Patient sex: M
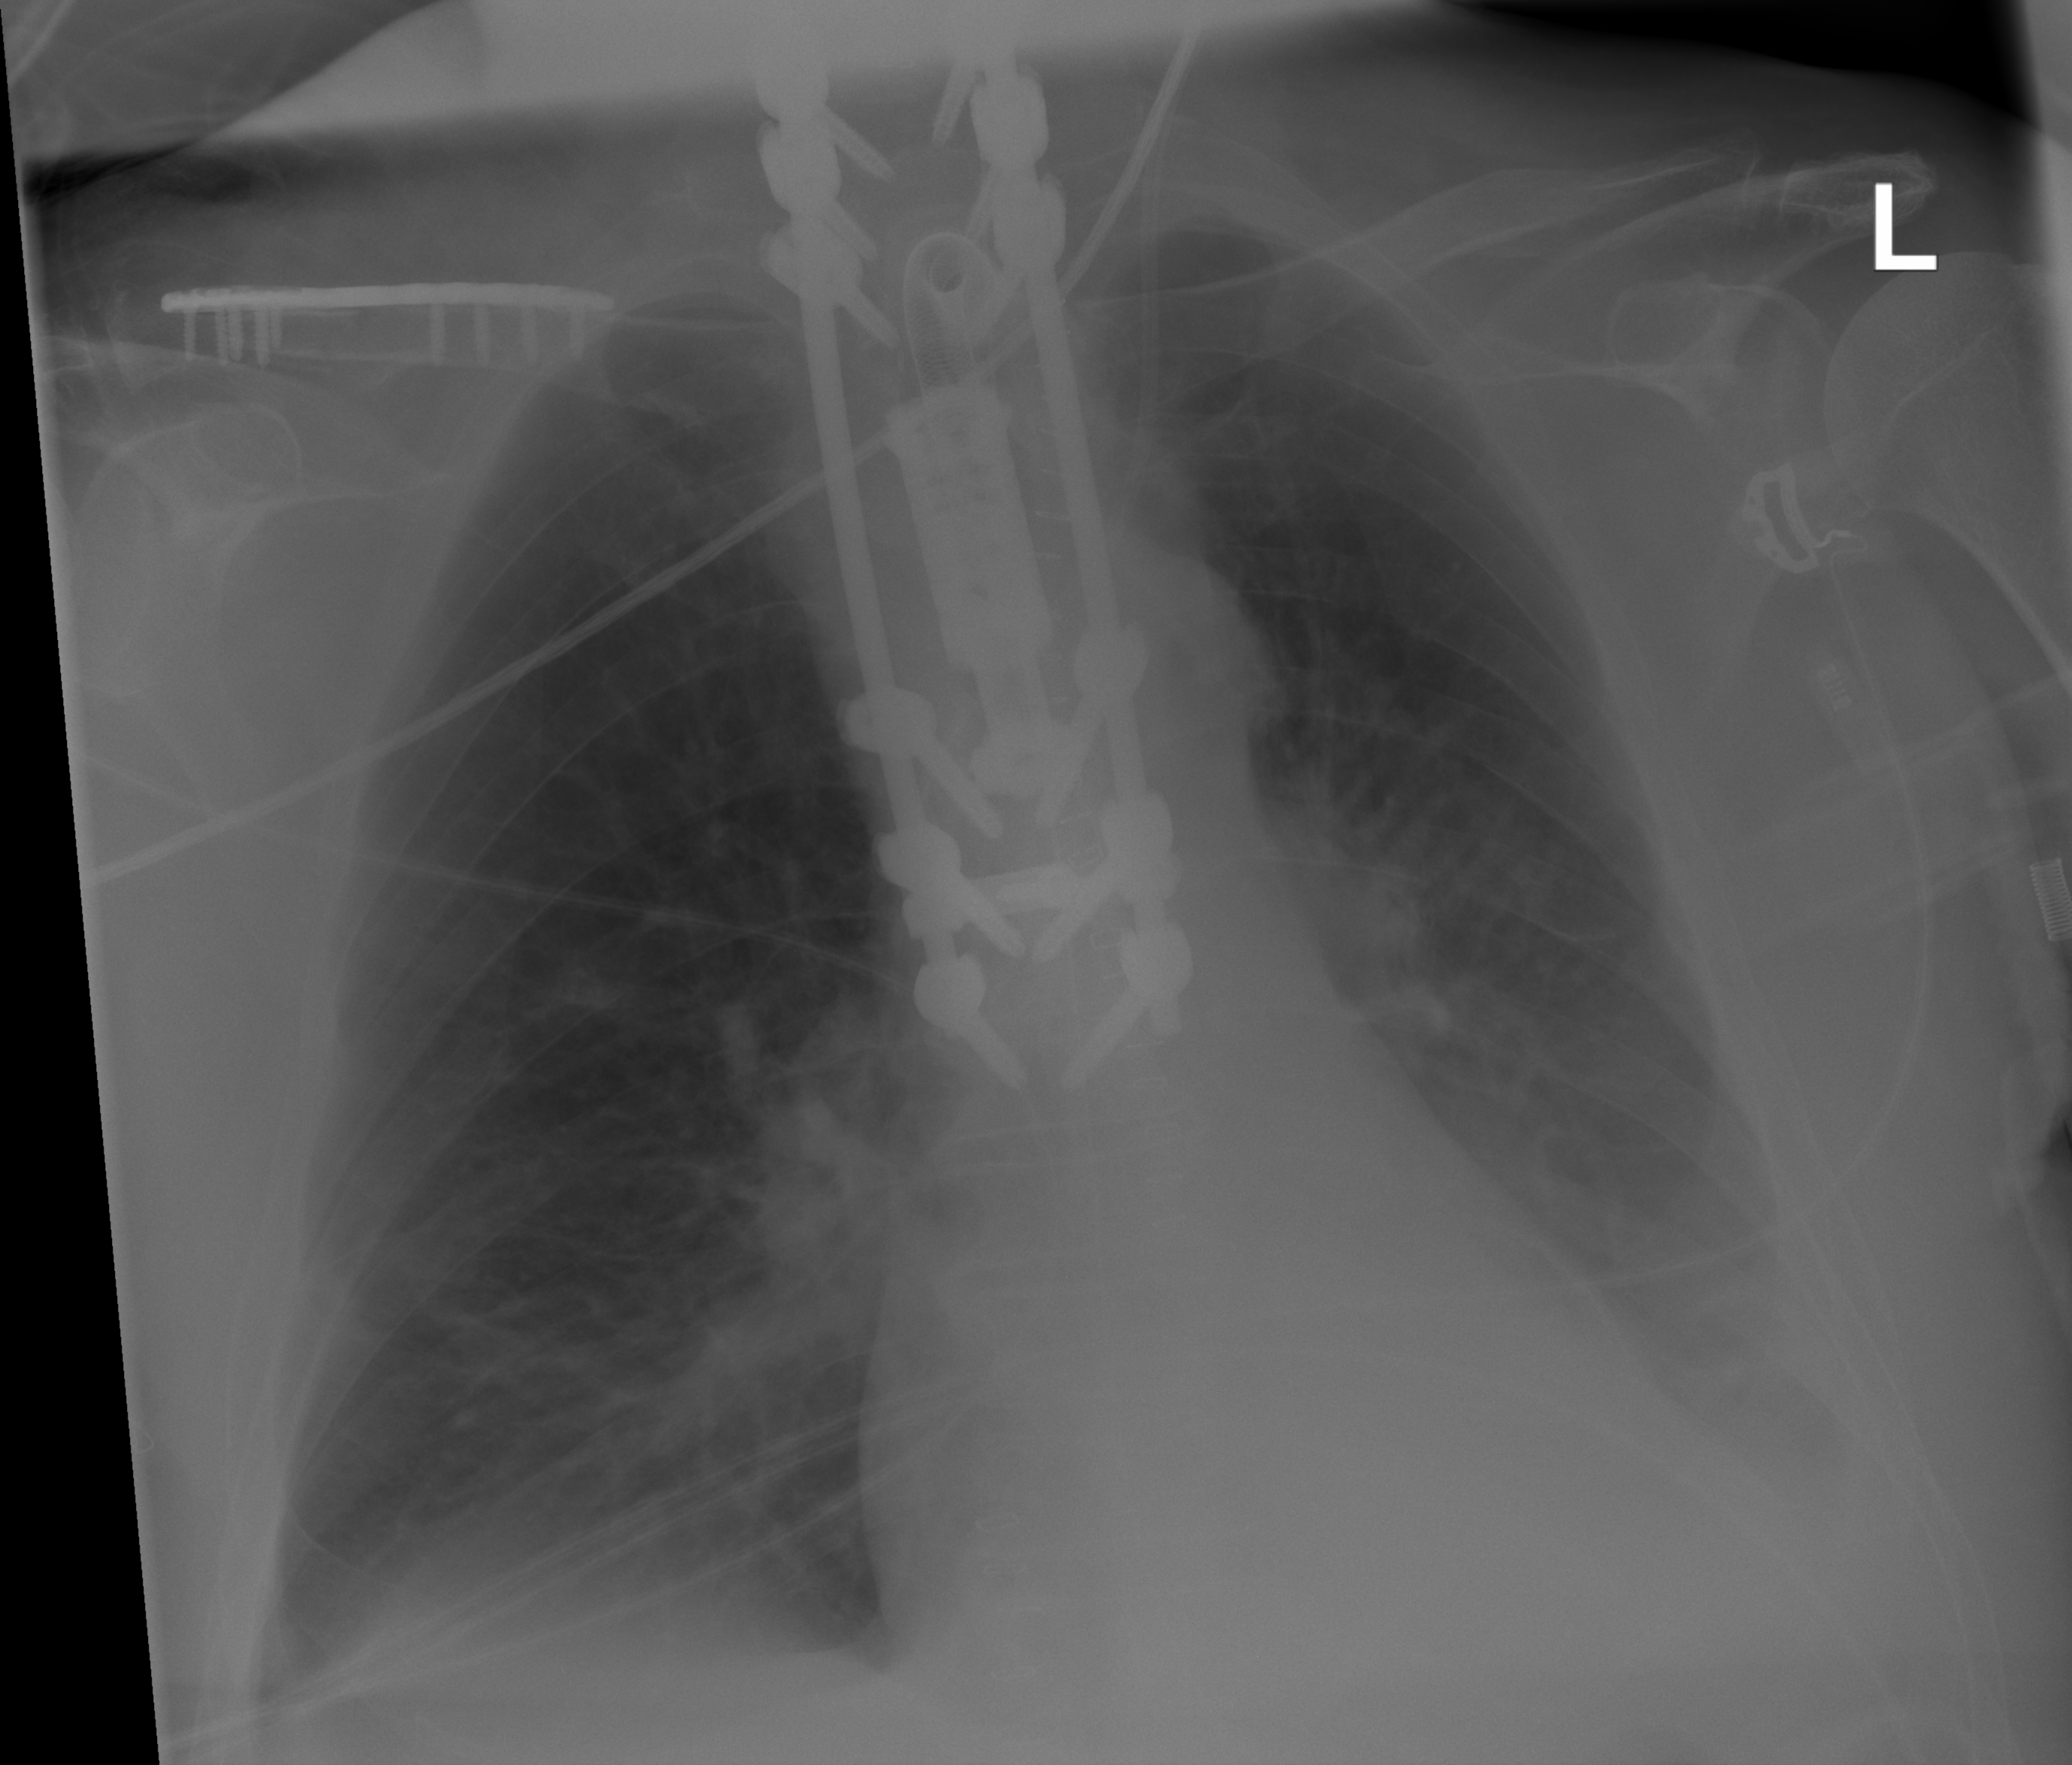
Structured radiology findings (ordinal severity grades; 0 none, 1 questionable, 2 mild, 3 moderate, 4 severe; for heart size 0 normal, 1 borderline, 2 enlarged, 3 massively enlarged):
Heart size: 0
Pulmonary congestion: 0
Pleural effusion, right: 1
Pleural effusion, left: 2
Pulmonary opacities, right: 2
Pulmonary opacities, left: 2
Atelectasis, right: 0
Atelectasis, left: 2